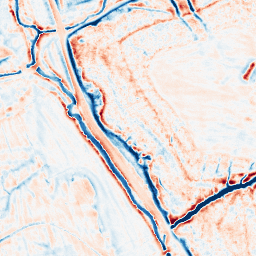
Category: edge_preserving
Decomposition family: bilateral
Decomposition parameters: d: 15
sigma_color: 150
sigma_space: 50
Upsampling method: bspline
Upsampling parameters: scale: 4
Upsampling scale: 4